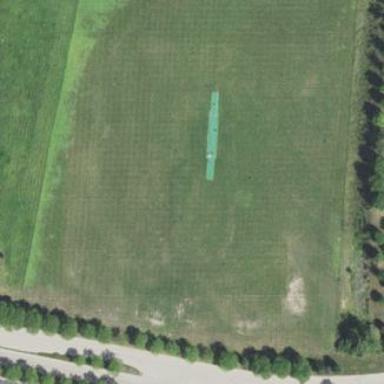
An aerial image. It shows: Cricket pitch in leisure land area.